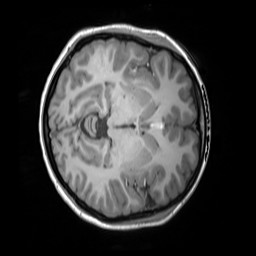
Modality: T1w
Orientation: axial
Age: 21
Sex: female
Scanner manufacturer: siemens
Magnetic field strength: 3 T
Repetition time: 1.55 s
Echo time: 0.00234 s